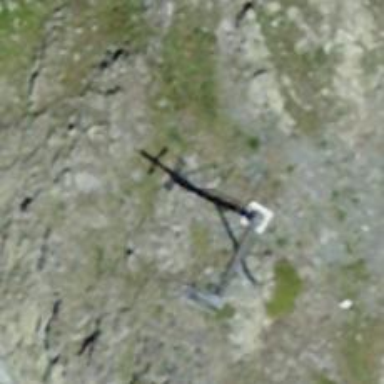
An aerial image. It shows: Pylon used for aerialway.